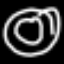
Label: donut